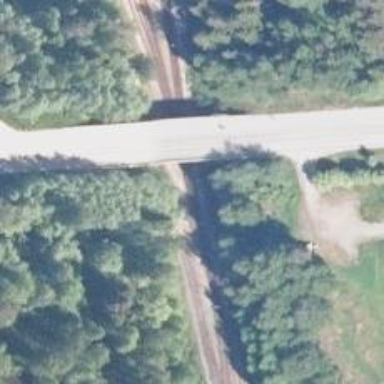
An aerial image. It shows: Railway track classified as B1.